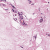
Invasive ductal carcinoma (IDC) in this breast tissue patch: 0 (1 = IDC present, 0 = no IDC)